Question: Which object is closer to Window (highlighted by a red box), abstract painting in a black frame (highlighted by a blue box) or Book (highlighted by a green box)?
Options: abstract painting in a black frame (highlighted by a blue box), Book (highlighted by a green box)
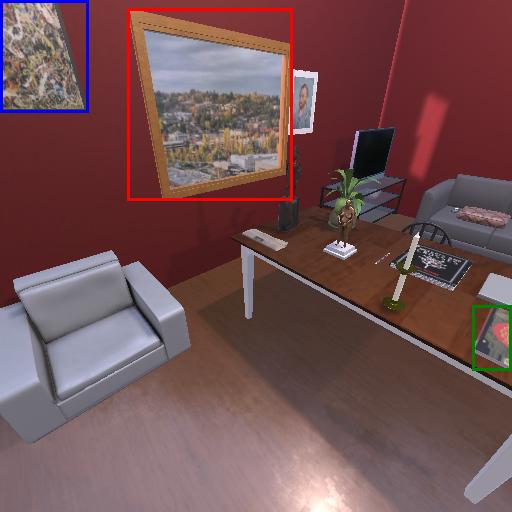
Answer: abstract painting in a black frame (highlighted by a blue box)